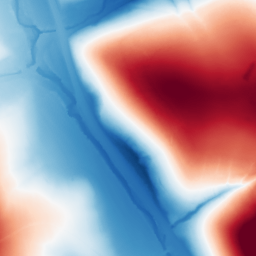
Category: classical
Decomposition family: gaussian
Decomposition parameters: sigma: 100
Upsampling method: quadratic
Upsampling parameters: scale: 8
Upsampling scale: 8